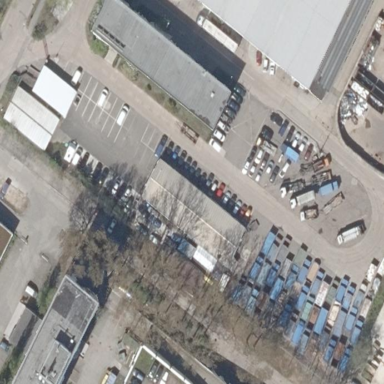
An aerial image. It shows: Warehouse.